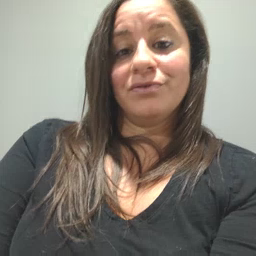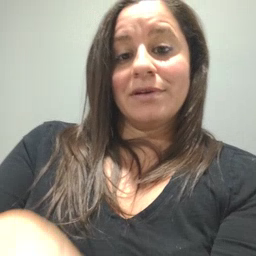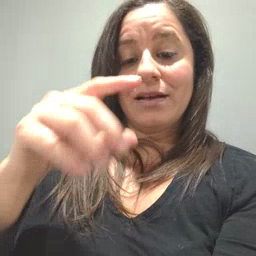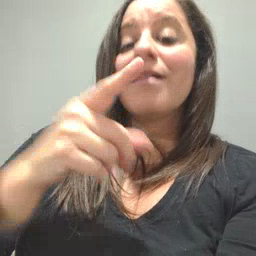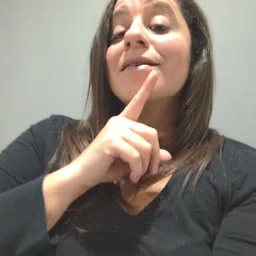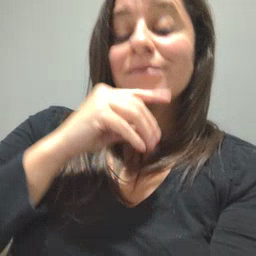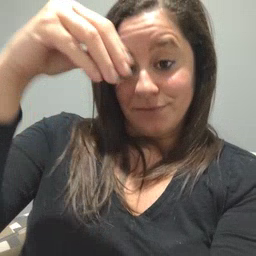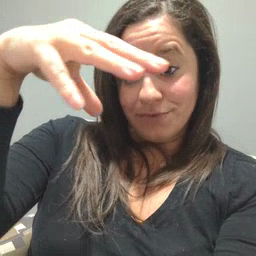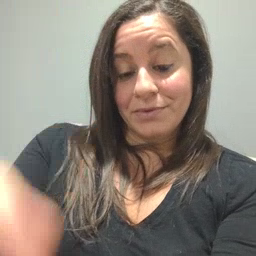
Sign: lamp